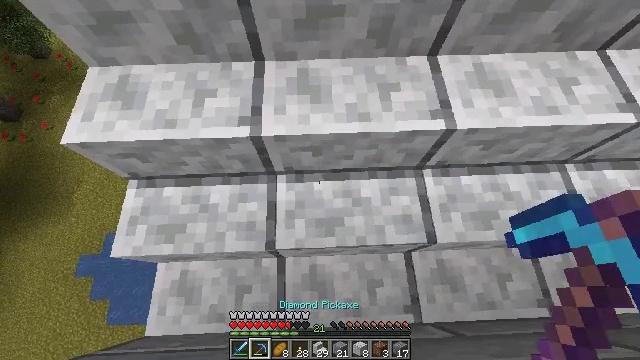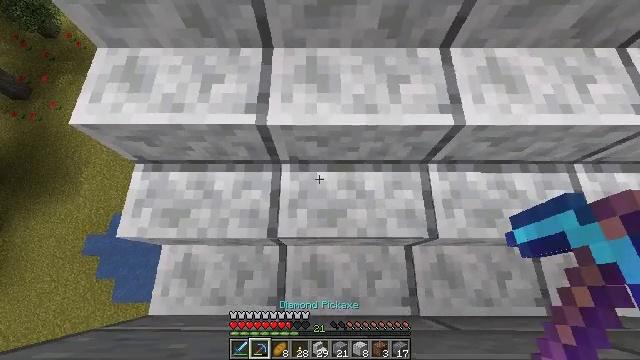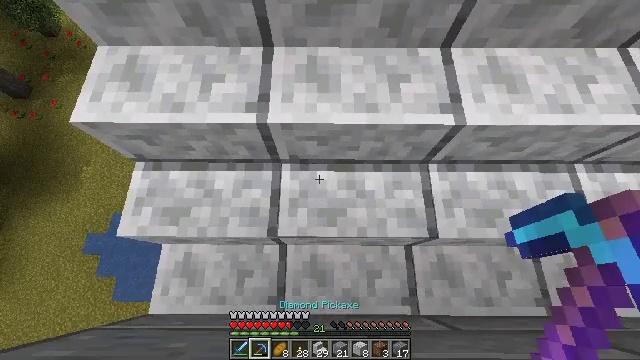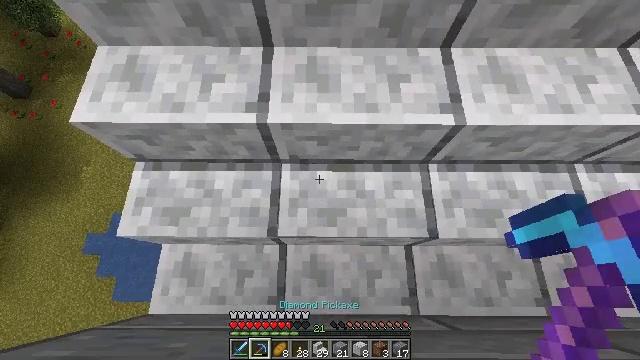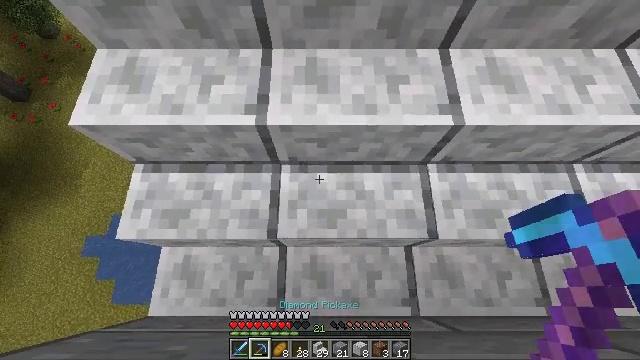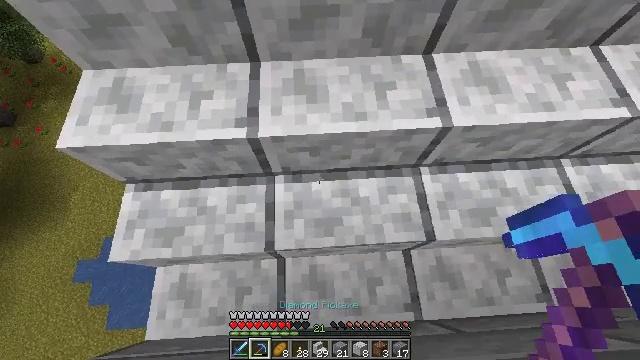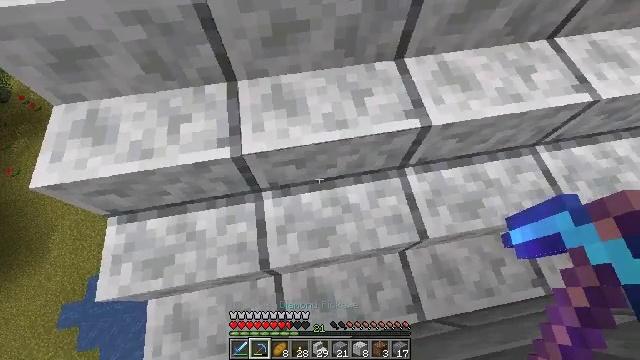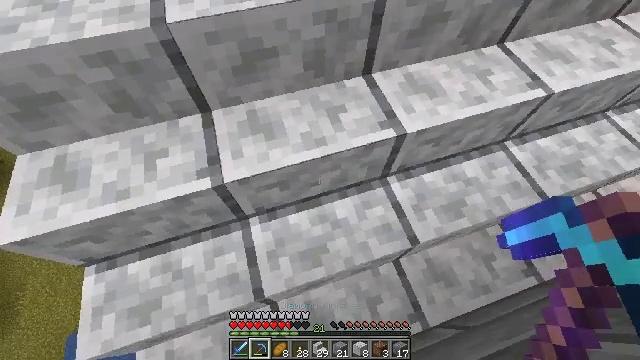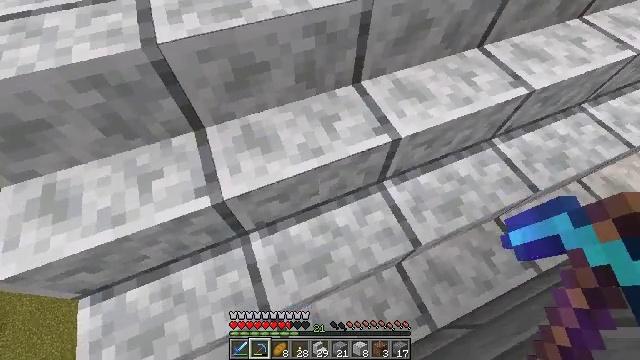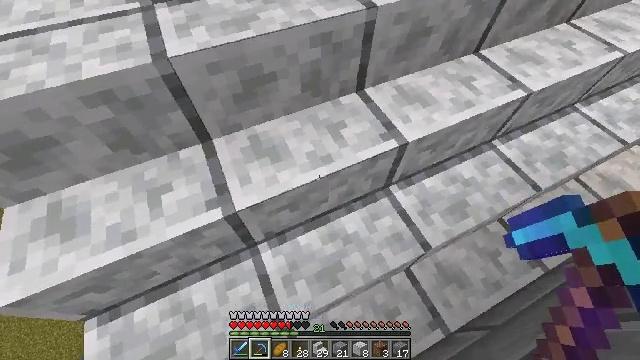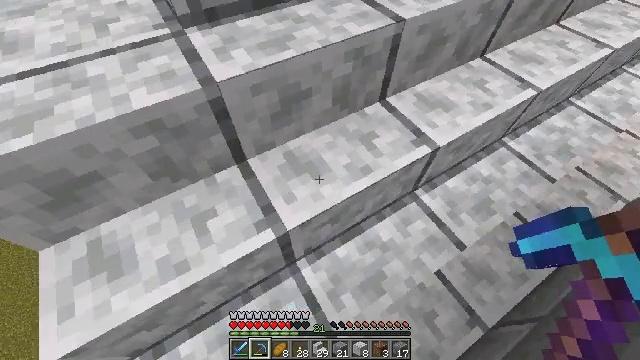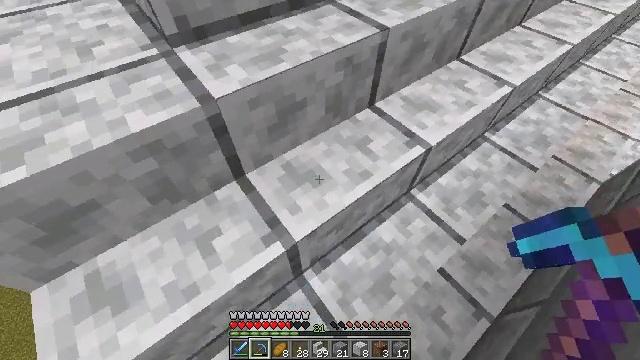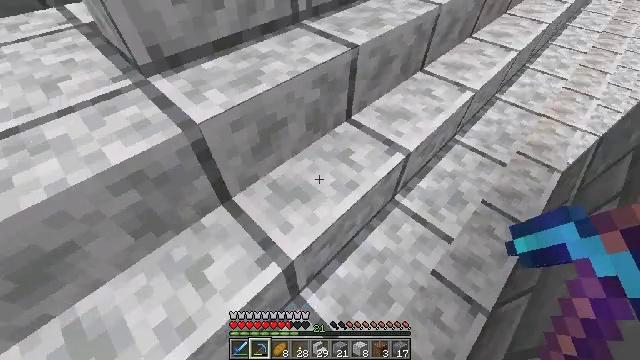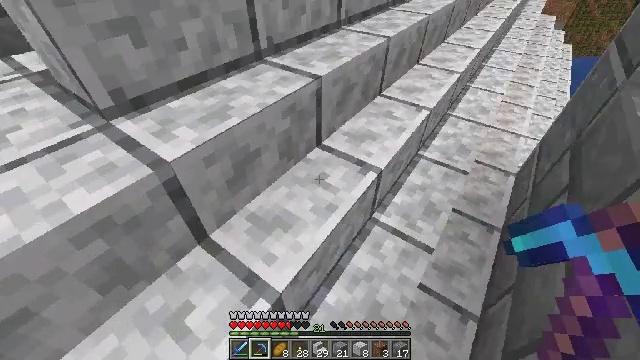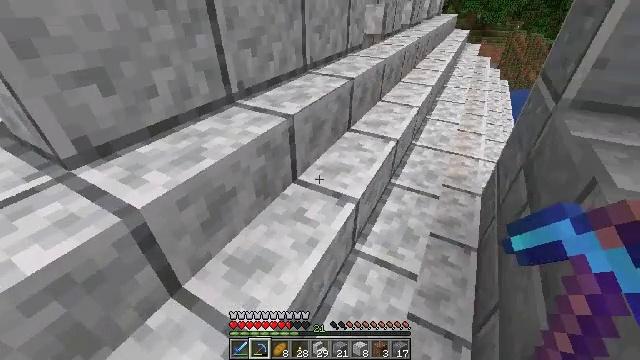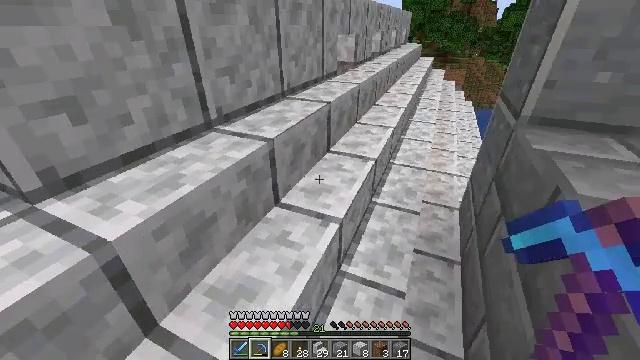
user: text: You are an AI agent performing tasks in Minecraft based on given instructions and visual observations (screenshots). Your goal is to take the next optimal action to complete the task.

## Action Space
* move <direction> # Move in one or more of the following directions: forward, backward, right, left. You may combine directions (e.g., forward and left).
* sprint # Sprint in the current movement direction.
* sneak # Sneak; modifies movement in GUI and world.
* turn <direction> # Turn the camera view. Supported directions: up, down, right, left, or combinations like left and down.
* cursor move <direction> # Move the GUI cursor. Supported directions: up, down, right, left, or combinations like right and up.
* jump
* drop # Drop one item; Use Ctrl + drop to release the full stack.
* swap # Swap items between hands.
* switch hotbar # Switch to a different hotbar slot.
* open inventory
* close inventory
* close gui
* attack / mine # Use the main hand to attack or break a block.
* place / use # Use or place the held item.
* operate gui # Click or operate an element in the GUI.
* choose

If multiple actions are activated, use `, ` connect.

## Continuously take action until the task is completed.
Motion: motion action
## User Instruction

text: Collect polished diorite stairs by breaking them.
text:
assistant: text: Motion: turn left and down
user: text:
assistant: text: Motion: no_op
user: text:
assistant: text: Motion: move back
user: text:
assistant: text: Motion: move back
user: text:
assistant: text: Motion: turn right and up
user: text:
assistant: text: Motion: turn right and up
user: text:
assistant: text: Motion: turn right and up
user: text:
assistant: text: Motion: move left, turn right and up
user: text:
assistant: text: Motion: move left, turn right and up
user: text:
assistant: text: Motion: move left, turn right and up
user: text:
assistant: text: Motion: turn right and up
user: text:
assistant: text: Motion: turn right and up
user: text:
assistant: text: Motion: turn right and up
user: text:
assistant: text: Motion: turn right and up
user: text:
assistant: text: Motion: turn right and up
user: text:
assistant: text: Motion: turn right and up
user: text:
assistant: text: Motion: turn up
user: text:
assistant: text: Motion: turn up
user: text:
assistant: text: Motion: turn up
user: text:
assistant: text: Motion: move right, turn left and up
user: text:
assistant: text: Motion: move right, turn left and up
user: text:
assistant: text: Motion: move right, turn left and up
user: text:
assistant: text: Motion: turn left and up
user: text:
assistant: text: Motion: turn up
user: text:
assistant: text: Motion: turn up
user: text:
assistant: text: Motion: turn up
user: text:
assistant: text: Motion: turn left and up
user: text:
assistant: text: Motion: no_op
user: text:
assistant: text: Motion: no_op
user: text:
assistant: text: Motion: no_op